七年级 · 度量几何学
（2021 春・曾都区期末）如图，下列说法不正确的是（）

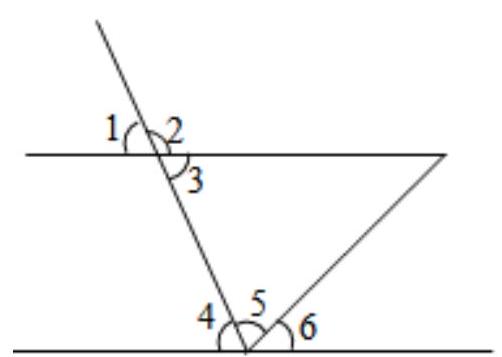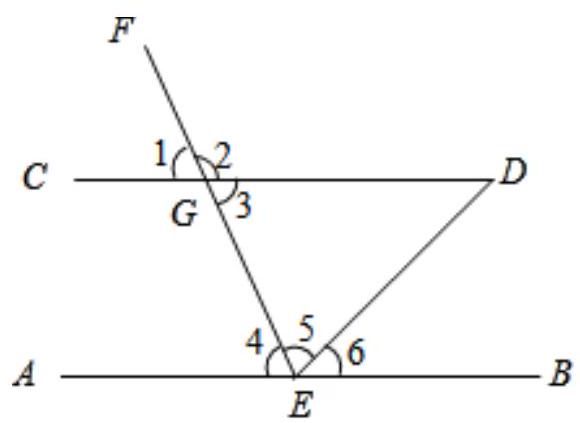
A. $\angle 1$ 与 $\angle 3$ 是对顶角
B. $\angle 2$ 与 $\angle 6$ 是同位角
C. $\angle 3$ 与 $\angle 4$ 是内错角
D. $\angle 3$ 与 $\angle 5$ 是同旁内角
答案: B
解析: 根据同位角、内错角、同旁内角、对顶角的意义进行判断即可.

【答案】解: $A . \angle 1$ 和 $\angle 3$ 是对顶角, 因此选项 $A$ 不符合题意;

B. $\angle 2$ 和 $\angle 6$, 既不是同位角, 也不是内错角、同旁内角, 因此选项 $B$ 符合题意;

C. $\angle 3$ 与 $\angle 4$ 是直线 $A B$, 直线 $C D$, 被直线 $E F$ 所截, 所得到的内错角, 因此选项 $C$ 不符合题意;

D. $\angle 3$ 与 $\angle 5$ 是直线 $C D$, 直线 $D E$, 被直线 $E F$ 所截所得到的同旁内角, 因此选项 $D$ 不符合题意;

故选: B.

【点睛】本题考查同位角、内错角、同旁内角、对顶角, 理解同位角、内错角、同旁内角、对顶角的意义是正确判断的前提, 掌握 “三线八角” 的意义和位置关系是正确判断的关键.